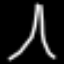
Label: The Eiffel Tower